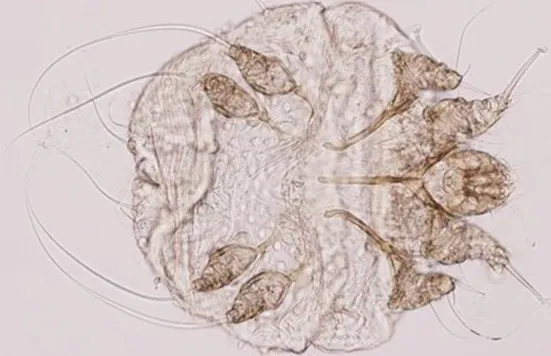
Morphological features of Sarcoptes scabiei mites.
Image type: pathology (immunostaining)